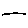
Label: line